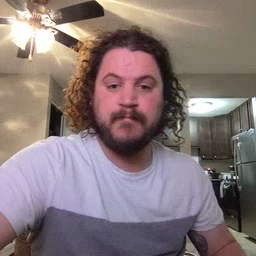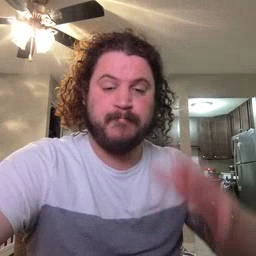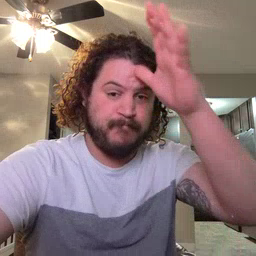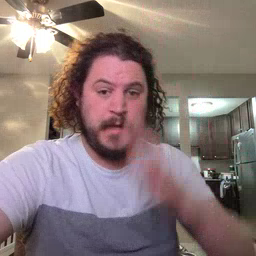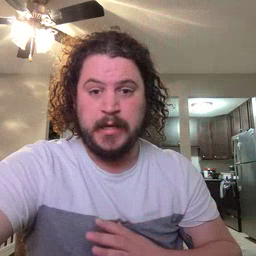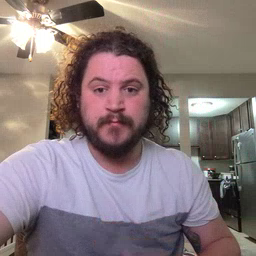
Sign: man